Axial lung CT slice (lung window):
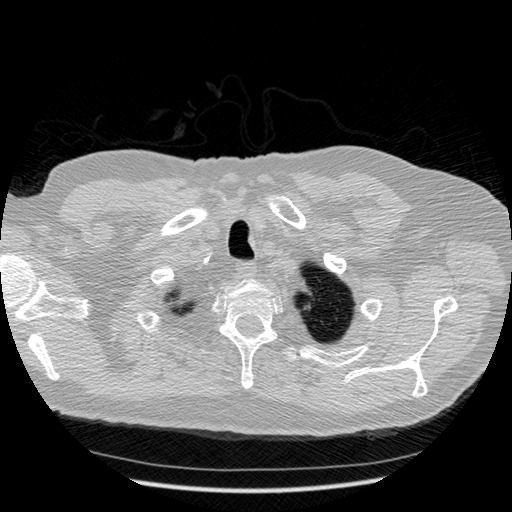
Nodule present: no